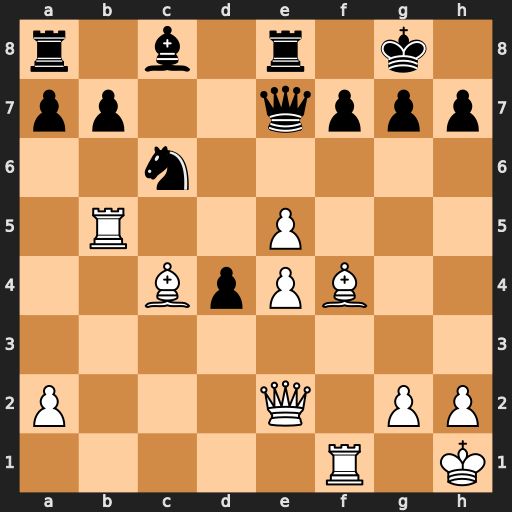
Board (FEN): r1b1r1k1/pp2qppp/2n5/1R2P3/2BpPB2/8/P3Q1PP/5R1K
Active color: w
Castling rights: -
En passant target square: -
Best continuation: Bg5 Qxg5 Bxf7+ Kh8 Bxe8